Interaction volume radius: 5 \u00c5
Interaction volume height: 15 \u00c5
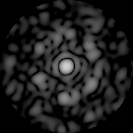
Disorder parameter: 0.6465